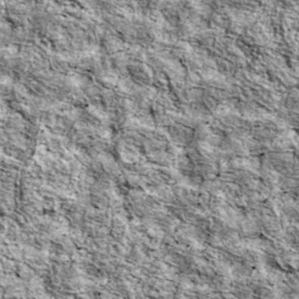
Label: non_frost